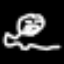
Label: frog